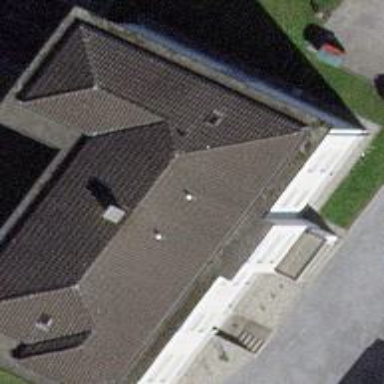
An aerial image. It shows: Building with apartments featuring unique double saltbox roof shape.